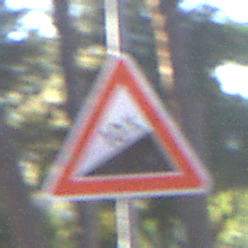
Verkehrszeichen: Steigung10
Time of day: MorningAfternoon
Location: Outdoor (Suburban)
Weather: Clear
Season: NotSpecified
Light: Natural